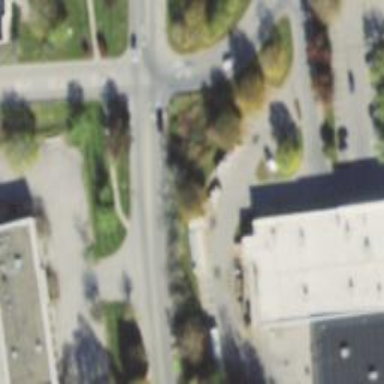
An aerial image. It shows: Service road.